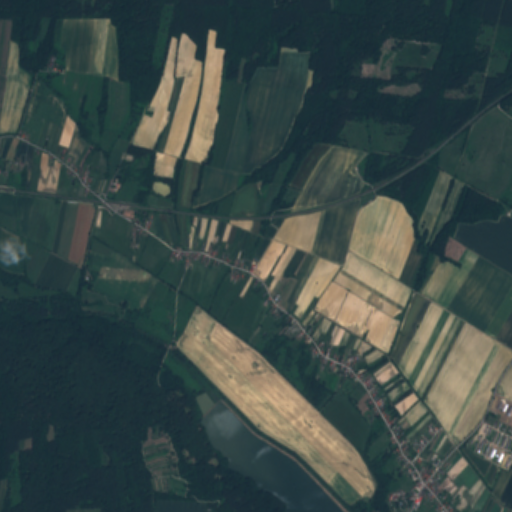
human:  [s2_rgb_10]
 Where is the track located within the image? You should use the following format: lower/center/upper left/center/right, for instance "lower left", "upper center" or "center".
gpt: There is no track in the image.